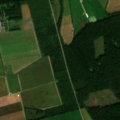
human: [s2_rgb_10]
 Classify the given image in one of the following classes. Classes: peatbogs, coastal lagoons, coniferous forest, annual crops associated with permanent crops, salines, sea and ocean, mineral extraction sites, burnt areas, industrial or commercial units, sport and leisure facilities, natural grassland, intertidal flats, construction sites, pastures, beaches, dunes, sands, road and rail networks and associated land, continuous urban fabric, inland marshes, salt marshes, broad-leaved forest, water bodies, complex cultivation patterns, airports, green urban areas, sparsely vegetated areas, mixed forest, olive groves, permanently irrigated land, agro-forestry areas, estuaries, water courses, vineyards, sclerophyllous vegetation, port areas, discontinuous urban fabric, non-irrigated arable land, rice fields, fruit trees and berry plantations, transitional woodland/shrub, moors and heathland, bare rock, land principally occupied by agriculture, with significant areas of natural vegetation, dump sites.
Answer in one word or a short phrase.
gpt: non-irrigated arable land, complex cultivation patterns, broad-leaved forest, coniferous forest, mixed forest